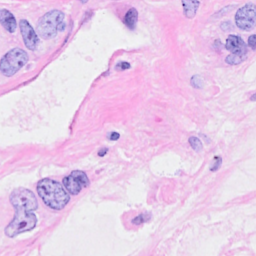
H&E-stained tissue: Breast